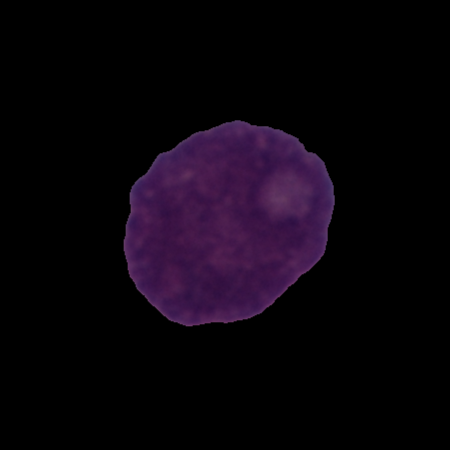
Label: cancer